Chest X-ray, PA view. Patient: 70 years old, sex F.
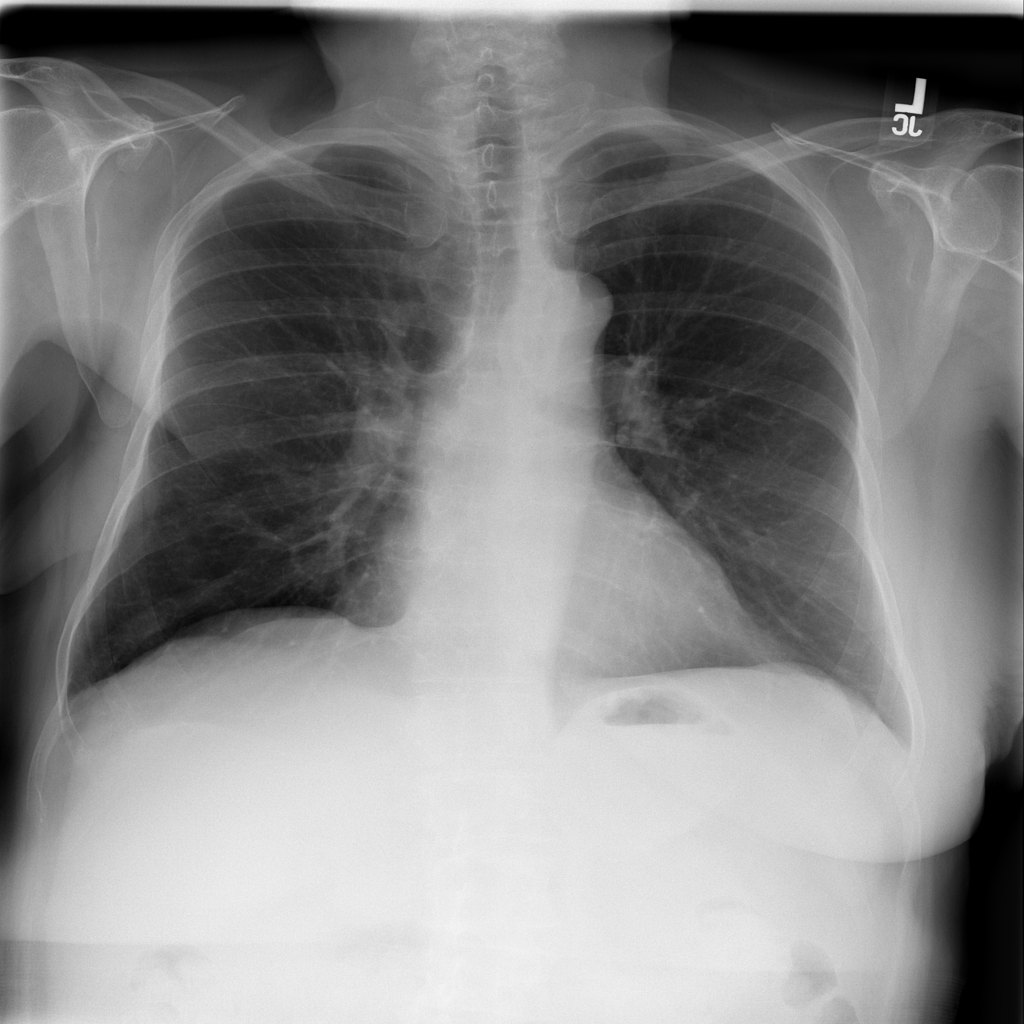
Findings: Emphysema